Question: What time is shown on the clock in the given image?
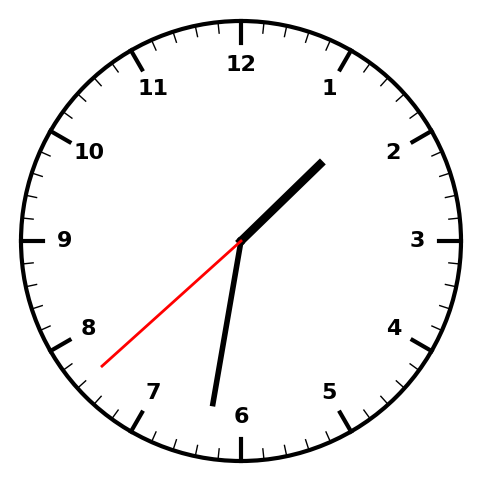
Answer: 01:31:38